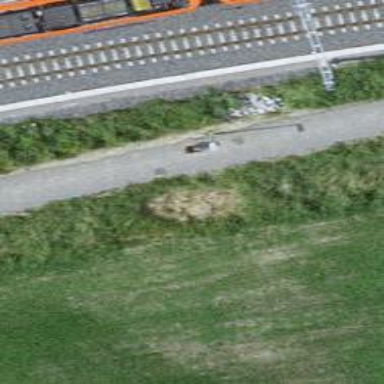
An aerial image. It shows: Path with fine gravel surface.